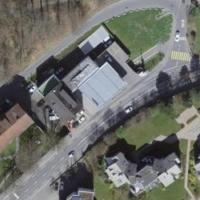
EUNIS habitat code: 55
Species observed at this site:
Chelidonium majus